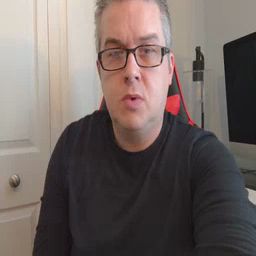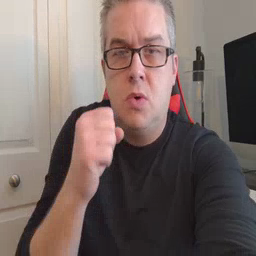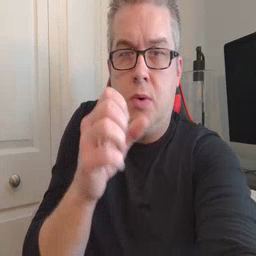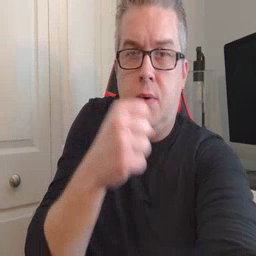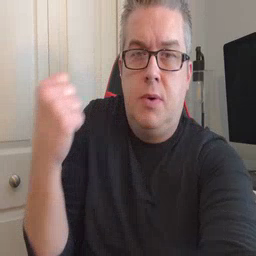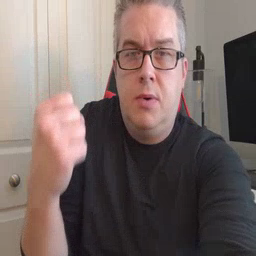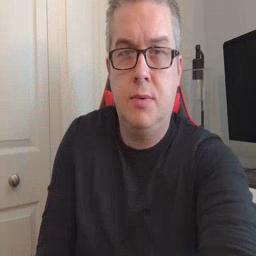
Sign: refrigerator